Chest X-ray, PA view. Patient: 62 years old, sex M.
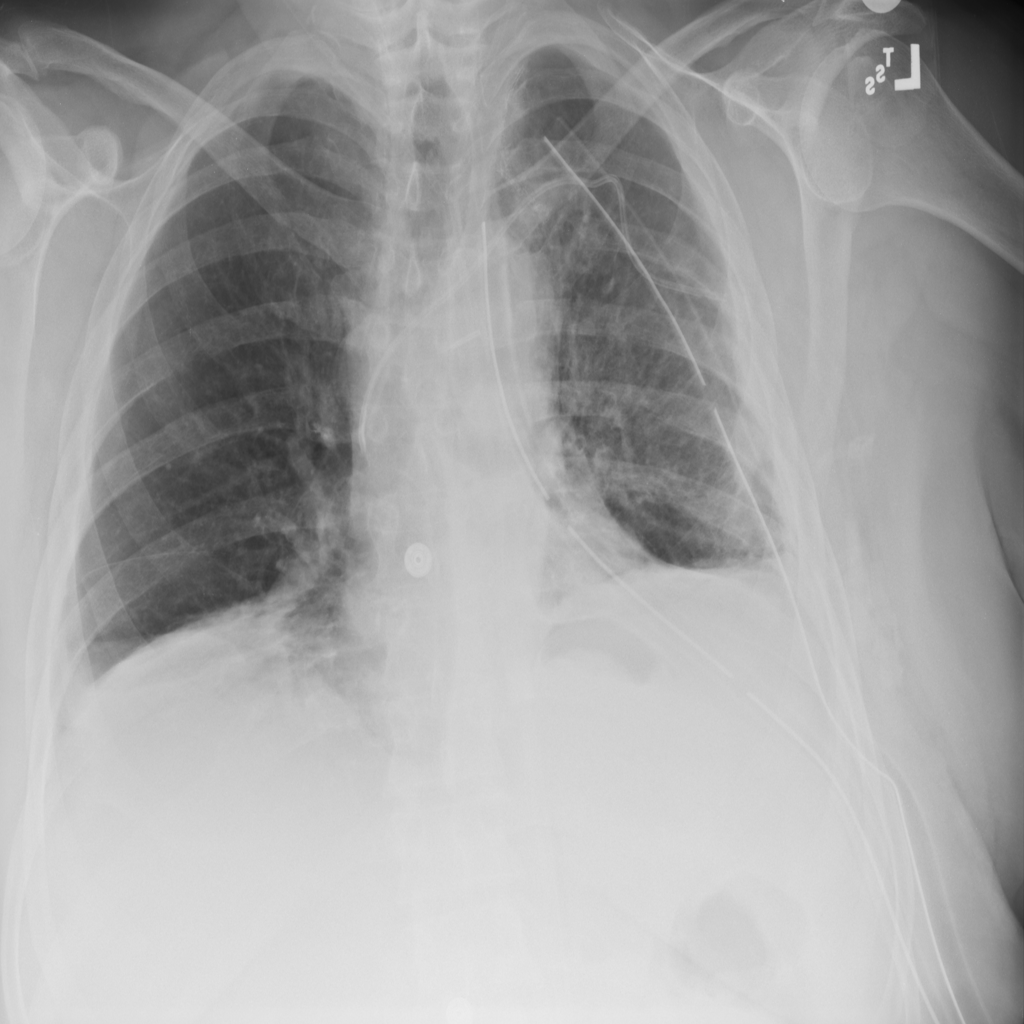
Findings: Atelectasis